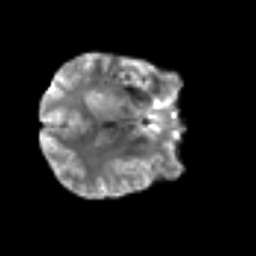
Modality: T2w
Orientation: axial
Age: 50
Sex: male
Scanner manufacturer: siemens
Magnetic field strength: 3 T
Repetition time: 6.1 s
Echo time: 0.101 s